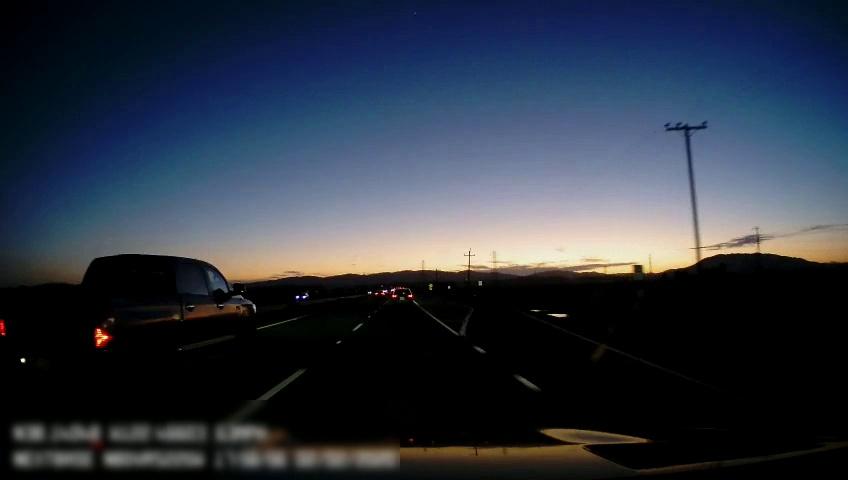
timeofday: Dusk/Dawn/Twilight
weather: Sunny
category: Drivable Space
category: Vehicles | Car
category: Vehicles | SUV
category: Vehicles | Truck
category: Lanes | Alternate Lane
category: Lanes | Current Lane
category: Lanes | Current Lane
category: Lanes | Alternate Lane
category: Lanes | Current Lane